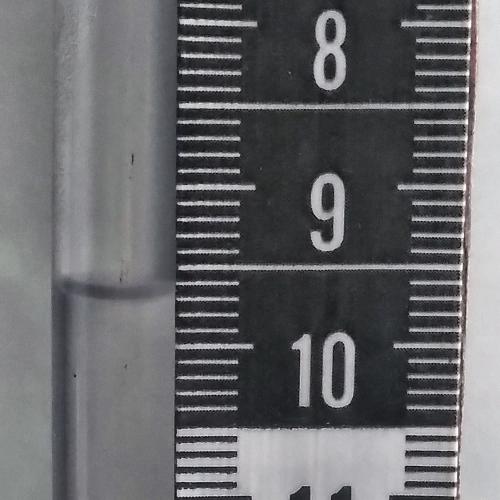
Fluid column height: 9.7 cm